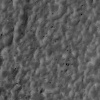
Atmospheric dust classification: not_dusty